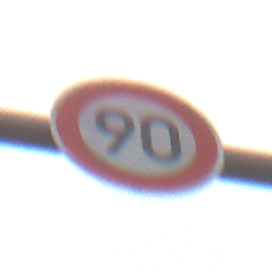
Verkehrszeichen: Geschwindigkeit90
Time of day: Midday
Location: Outdoor (RoadRail)
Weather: Overcast
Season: NotSpecified
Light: Natural